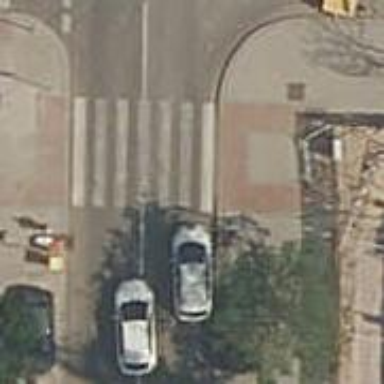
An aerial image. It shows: Uncontrolled road crossing.